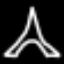
Label: The Eiffel Tower